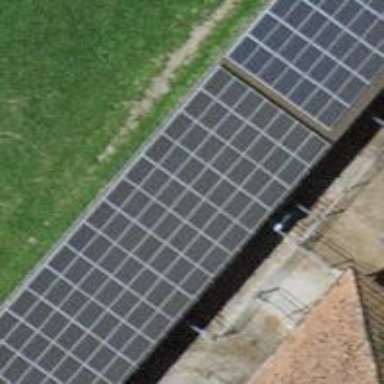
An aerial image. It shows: Solar power generator using photovoltaic method with solar photovoltaic panel types.